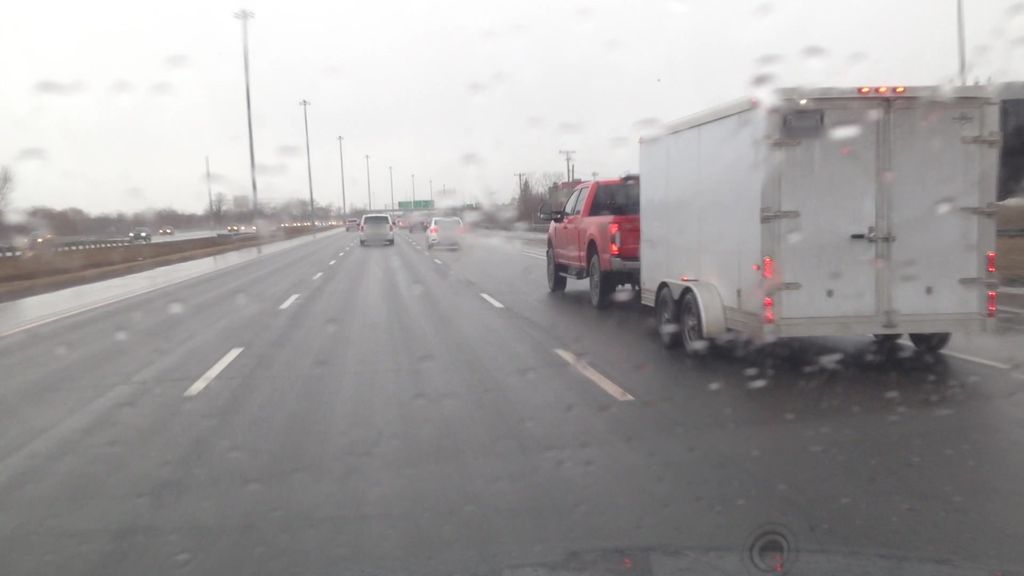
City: montreal